Question:
I receive projects from github.
They are android project. But they does not have android.jar, project.properties, ...
How can I use them as Android Project?
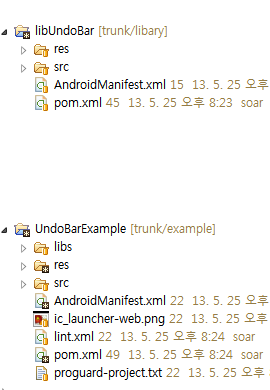
Answer: This is an android-maven project.
I think there are two ways:
You'll need to download <URL> it.
Once completed, go to the command line. Check that maven is working by typing..
'''
mvn --version
'''
Once you get it working, with the command line, navigate to the project directory (where the pom.xml file is located) and type..
'''
mvn clean install
'''
This should generate the necessary files.
Download the <URL> eclipse plugin.
Once installed, go to:
File -> Import -> Maven -> Existing Maven Projects -> Choose the project folder
If you're using , there is also an option available to import maven projects.
Personally, I prefer the first method... but it's up to you :)